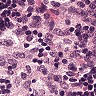
Metastatic tissue present: no